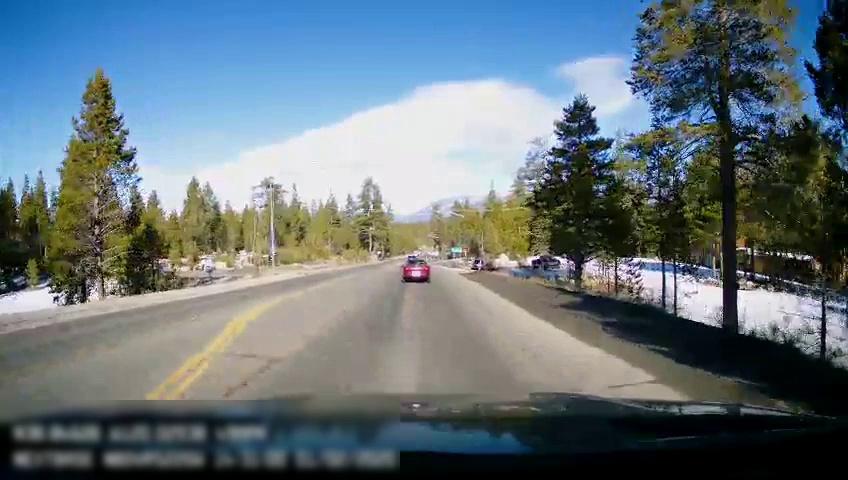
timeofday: Day
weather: Sunny
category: Drivable Space
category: Drivable Space
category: Vehicles | Car
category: Vehicles | SUV
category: Vehicles | Car
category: Vehicles | Truck
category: Lanes | Current Lane
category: Lanes | Opposite Lane
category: Lanes | Current Lane
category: Lanes | Opposite Lane
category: Traffic | Signs